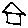
Label: house